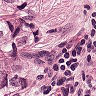
Metastatic tissue present: yes